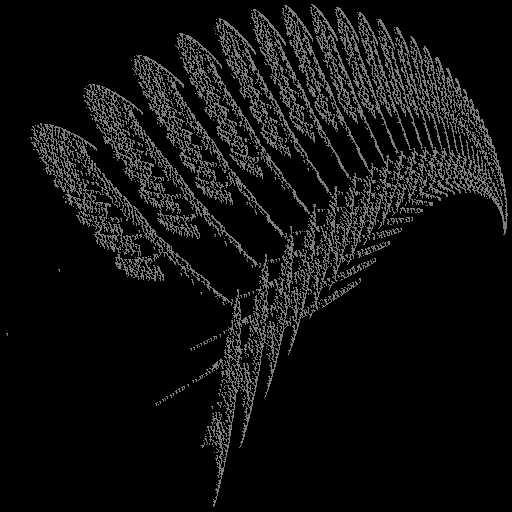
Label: newyorkfern